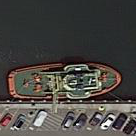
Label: civil